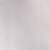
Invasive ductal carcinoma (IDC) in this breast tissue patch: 0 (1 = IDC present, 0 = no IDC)